Question:
I have a sprite that moves along a vector (-0.7,-0.3). I have another point whose coordinates I have - let's call them (xB|yB). Now, quite some time ago I learned to calculate the perpendicular distance from a vector to a point (first formula on this page <URL>. However I tried it, and if I log it, it returns an unbelievably high value that is 100% false. So what do I do wrong ? Have a look at the image I provided.
//this is the vector the sprite is moving along
is the point I want to calculate the distance to
Here is the code:
'''
// first I am working out the c Value in the formula in the link given above
CGPoint pointFromVector = CGPointMake(bh.incomingVector.x*theSprite.position.x,bh.incomingVector.y*theSprite.position.y);
float result = pointFromVector.x + pointFromVector.y;
float result2 = (-1)*result;
//now I use the formula
float test = (bh.incomingVector.x * bh.position.x + bh.incomingVector.y * bh.position.y + result2)/sqrt(pow(bh.incomingVector.x, 2)+pow(bh.incomingVector.y, 2));
//the distance has to be positive, so I do the following
if(test < 0){
test *= (-1);
}
'''
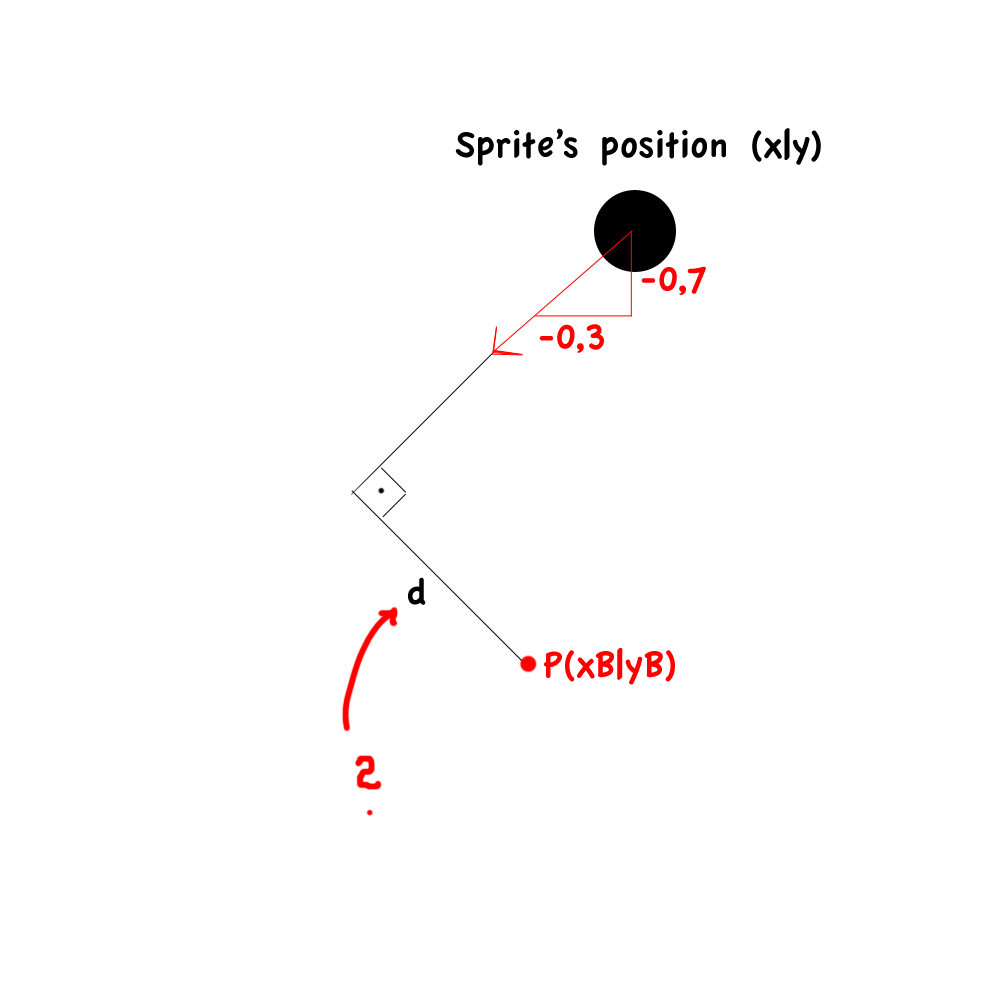
Answer: let us implement the formula again, according to the contents of your original <URL>.
- - -
for the testing here are two rows of random values:
1. a = -0.7; b = -0.3; x1 = 7; y1 = 7; xB = 5; yB = 5;
2. a = -0.7; b = -0.3; x1 = 7; y1 = 7; xB = 5.5; yB = 4;
is the following then:
'''
float _numerator = abs((b * xB) - (a * yB) - (b * x1) + (a * y1));
// for the 1. test values: (-0.3 * 5) - (-0.7 * 5) - (-0.3 * 7) + (-0.7 * 7) = -1.5 + 3.5 + 2.1 - 4.9 = -0.8 => abs(-0.8) = 0.8
// for the 2. test values: (-0.3 * 5.5) - (-0.7 * 4) - (-0.3 * 7) + (-0.7 * 7) = -1.65 + 2.8 + 2.1 - 4.9 = -1.65 => abs(-1.65) = 1.65
'''
is the following then:
'''
float _denomimator = sqrt((a * a) + (b * b));
// for the 1. test values: (-0.7 * -0.7) + (-0.3 * -0.3) = 0.49 + 0.09 = 0.58 => sort(0.58) = 0.76
// for the 2. test values: (-0.7 * -0.7) + (-0.3 * -0.3) = 0.49 + 0.09 = 0.58 => sort(0.58) = 0.76
'''
is obvious now:
'''
float _distance = _numerator / _denominator;
// for the 1. test values: 0.8 / 0.76 = 1.05
// for the 2. test values: 1.65 / 0.76 = 2.17
'''
and these results ('1.05' and '2.17') are the correct distances exactly for our random values, if you can draw the lines and the points on the paper you can measure the distance and you would get the same values, using standard ruler.